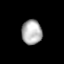
Tissue: lung
Cell type: Epithelial cells
Senescence score: 0.2424
Nuclear area (px): 487
Mean DAPI intensity: 177.355